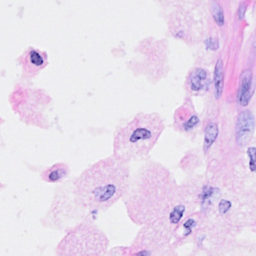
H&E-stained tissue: Breast